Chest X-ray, PA view. Patient: 44 years old, sex F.
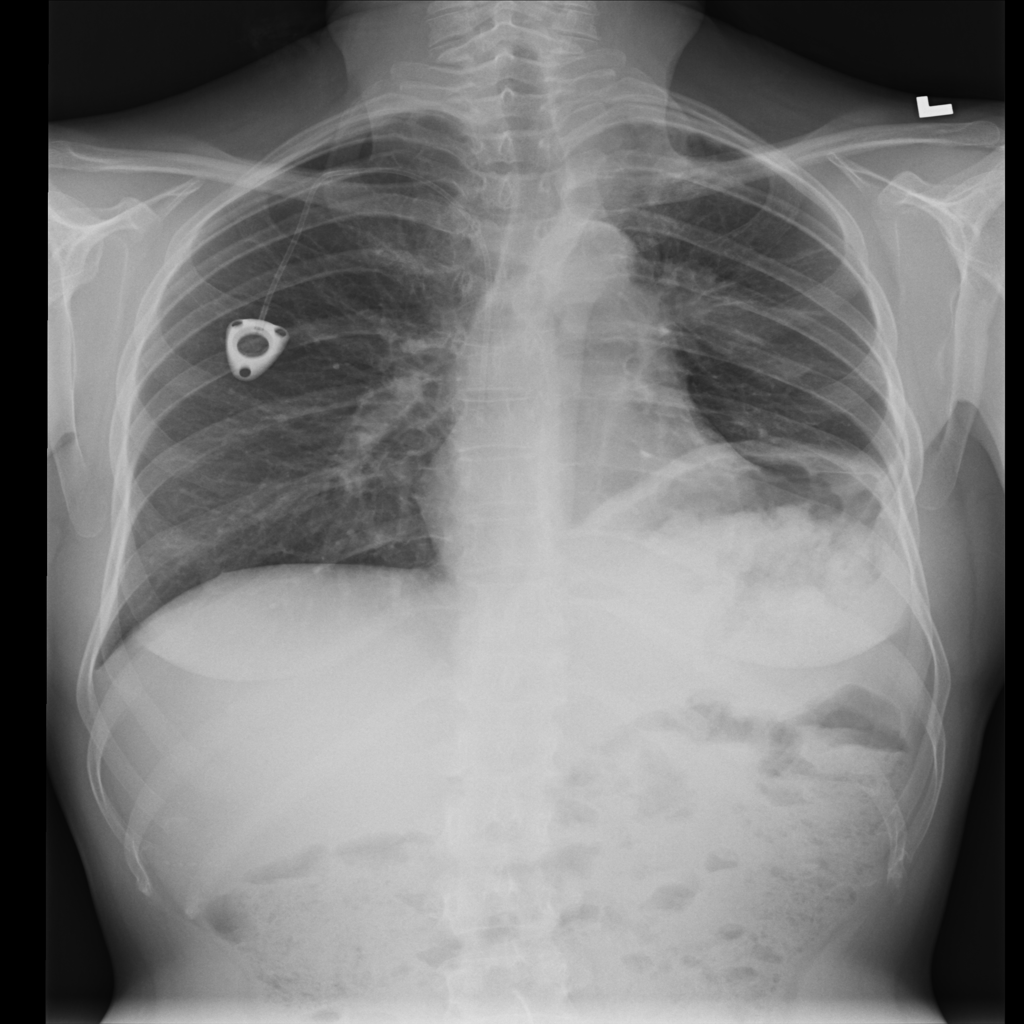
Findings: No Finding